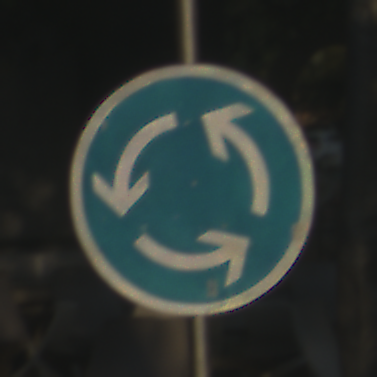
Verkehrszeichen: Kreisverkehr
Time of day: SunriseSunset
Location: Outdoor (Suburban)
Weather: Clear
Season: NotSpecified
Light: Natural